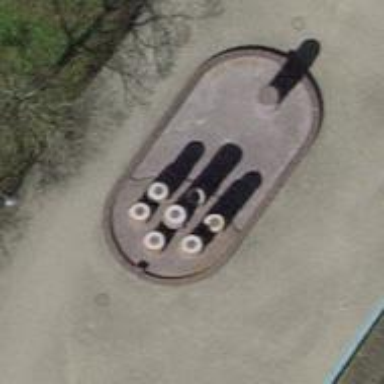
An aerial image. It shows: Beautiful fountain.